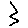
Label: zigzag